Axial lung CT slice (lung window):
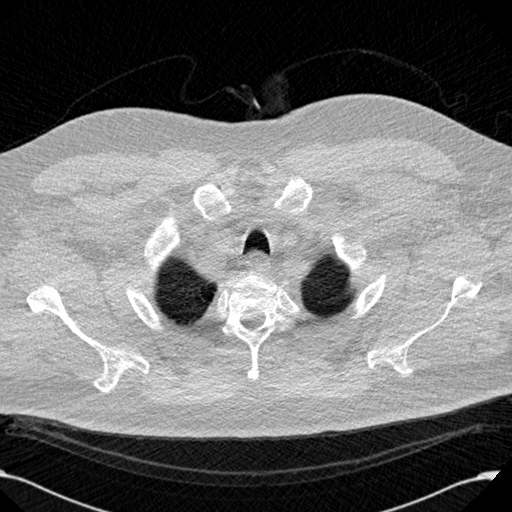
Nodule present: no